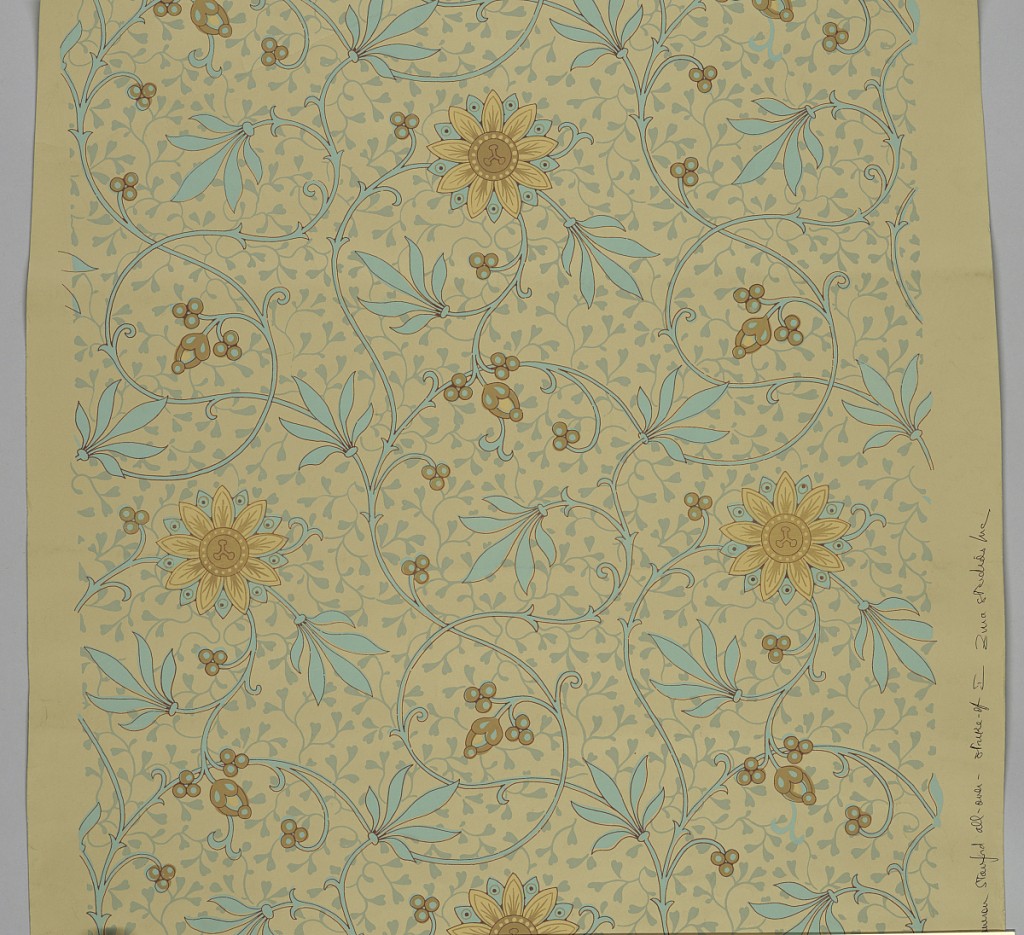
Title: Sidewall
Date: ca. 1875
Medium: Machine-printed, embossed paper
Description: Full width, giving slightly more than one repeat of slender vine pattern of conventionalized passion-flowers (roses), against secondary all-over pattern of foliation. Paper embossed with a pebbled figure. Printed in blue, green and tans, on grey-violet ground.